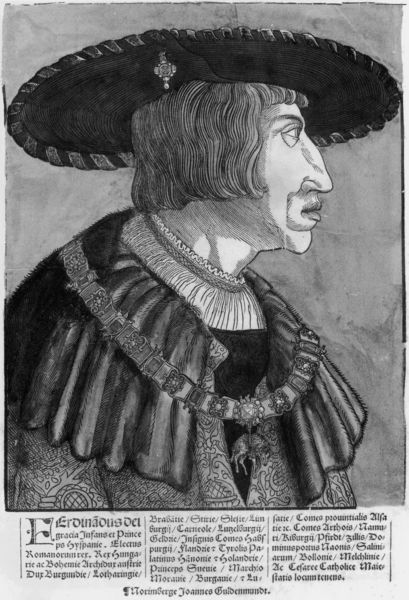
Titel: Bildnis von Ferdinand I, König von Ungarn und Böhmen
Künstler: Erhard Schön
Institution: (Seriendruck)
Schlagwörter: mann, schatten, umhang, weiß, wolf, frisur, grau, haar, hut, licht, mund, nase, profil, schmuck, schwarz, zeichen, zeichnung, hund, bart, hemd, schnurrbart, augen, falten, kragen, pelz, rahmen, samt, spitze, bildnis, halskrause, portrait, porträt, auge, haare, mantel, stickerei, adel, spitzen, lippen, locken, schrift, wellen, italien, kette, grafik, graphik, spalten, grisaille, kaiser, falte, inschrift, ornamente, seitenansicht, faltenwurf, wange, revers, krempe, schwein, kreuz, druck, schraffur, radierung, stich, seite, schwarzweiß, text, orden, herrscher, kardinal, ritter, österreich, buchseite, halbprofil, anhänger, mittelalter, wams, herzog, edelmann, ornamentik, kupferstich, schraffierung, flugblatt, strähnen, latein, lateinisch, maximilian, widder, bärtchen, bartlos, columbus, rofil, majuskel, amtskette, goldenes vlies, maximilian i., kollane, vlies, humanismus, kasier, widderfell, schuck, kapitale, collane, feuereisen, feuerstein, soalten, östereich